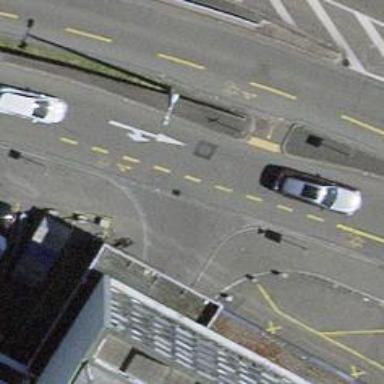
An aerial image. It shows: Unmarked crossing on the road.